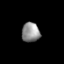
Tissue: prostate
Cell type: T cells
Senescence score: 0.7293
Nuclear area (px): 346
Mean DAPI intensity: 144.618